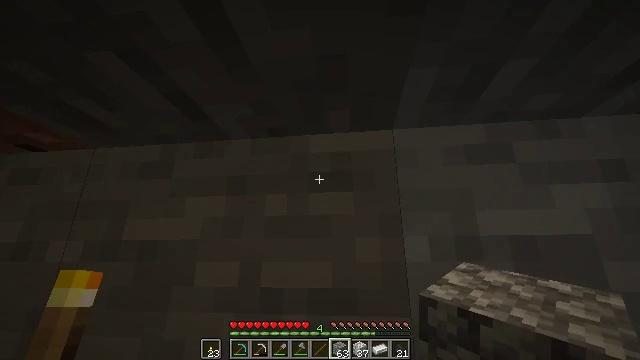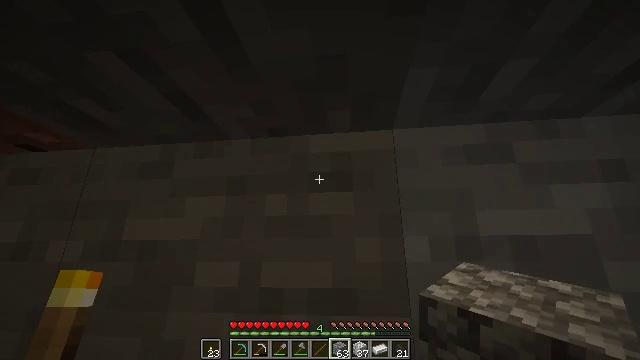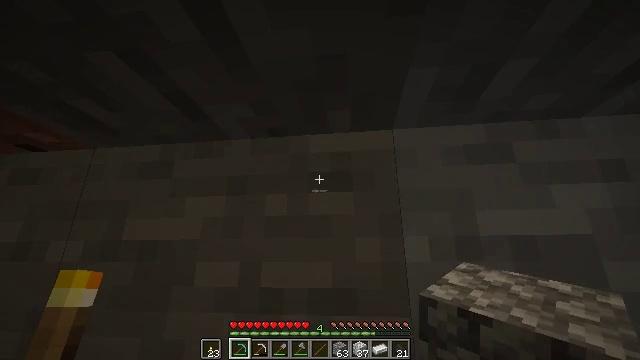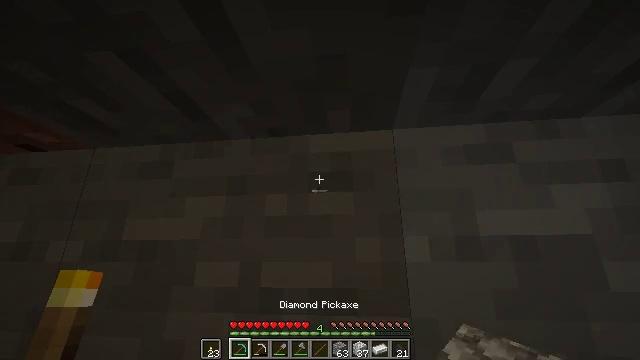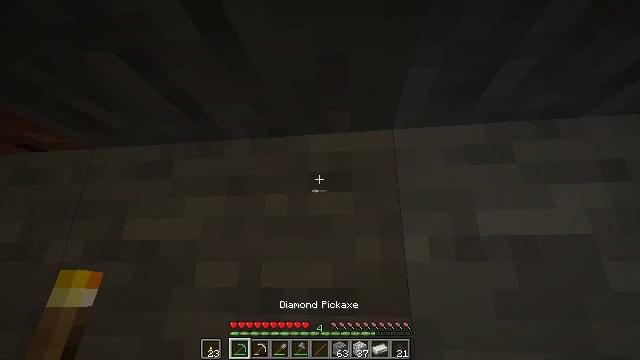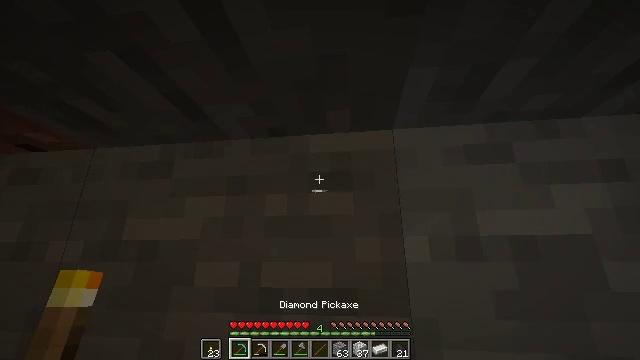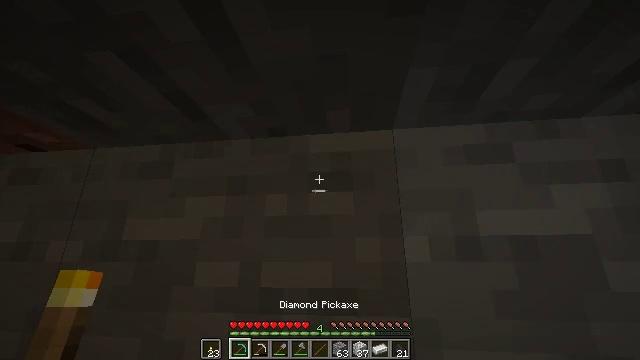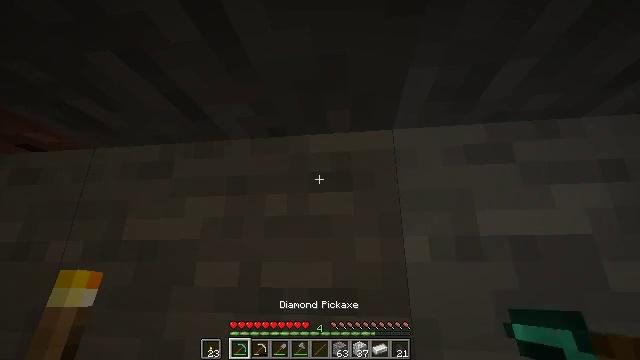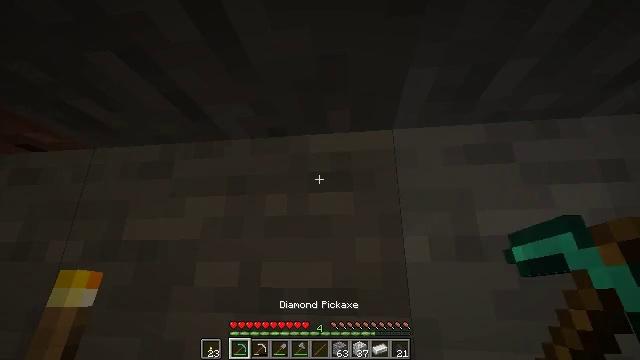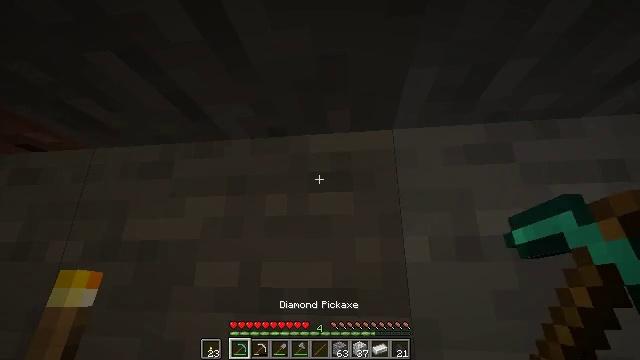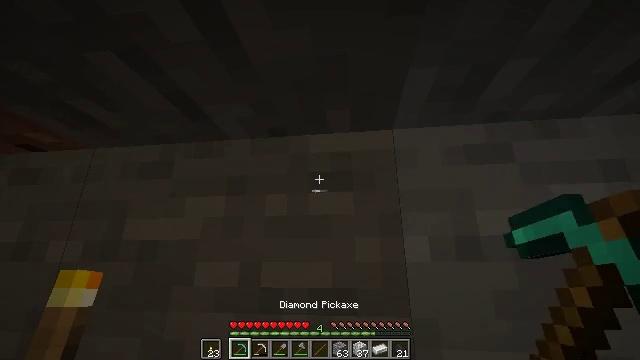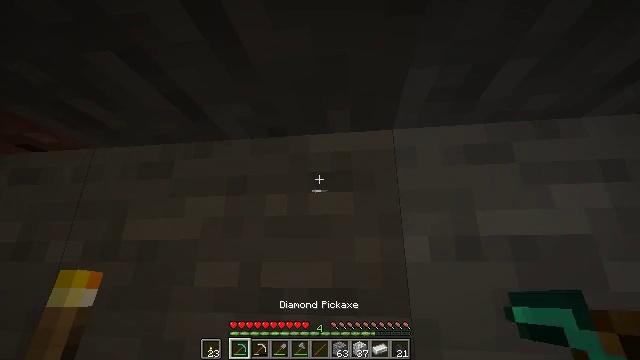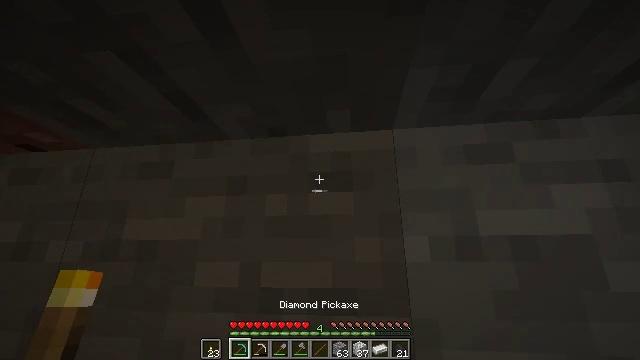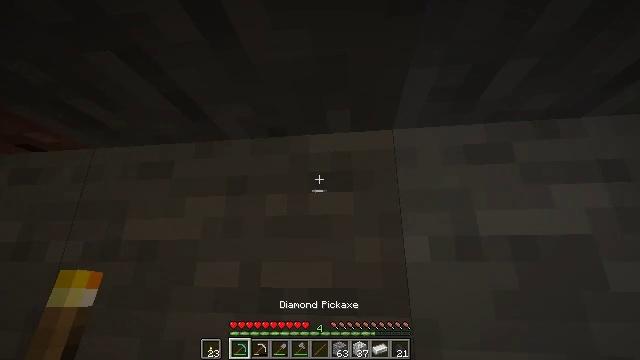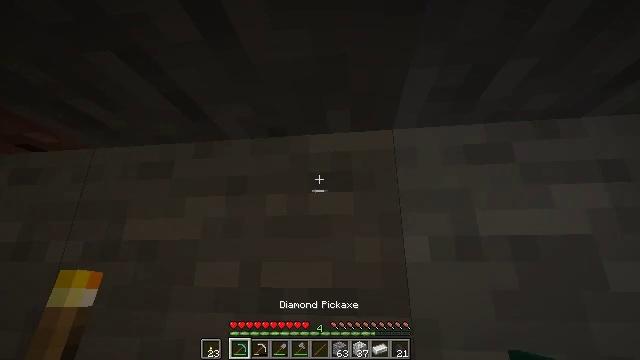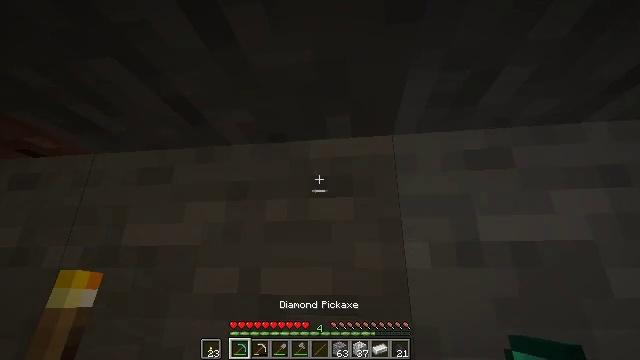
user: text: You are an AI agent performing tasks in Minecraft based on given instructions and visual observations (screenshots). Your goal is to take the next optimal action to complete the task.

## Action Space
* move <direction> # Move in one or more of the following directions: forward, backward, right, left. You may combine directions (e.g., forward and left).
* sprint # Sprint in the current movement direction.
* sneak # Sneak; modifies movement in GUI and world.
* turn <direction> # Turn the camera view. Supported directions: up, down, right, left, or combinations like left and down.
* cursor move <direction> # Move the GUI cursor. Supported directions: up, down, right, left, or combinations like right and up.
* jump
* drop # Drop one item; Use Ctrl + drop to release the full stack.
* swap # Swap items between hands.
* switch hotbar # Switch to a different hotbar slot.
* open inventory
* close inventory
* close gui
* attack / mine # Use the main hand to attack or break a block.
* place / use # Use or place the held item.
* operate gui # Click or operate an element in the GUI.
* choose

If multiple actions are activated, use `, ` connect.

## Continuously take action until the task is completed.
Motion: motion action
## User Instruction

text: Mine stone underground.
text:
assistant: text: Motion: no_op
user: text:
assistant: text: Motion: switch to hotbar 1
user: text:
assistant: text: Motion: switch to hotbar 1
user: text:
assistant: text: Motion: switch to hotbar 1
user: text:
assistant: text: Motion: switch to hotbar 1
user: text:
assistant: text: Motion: no_op
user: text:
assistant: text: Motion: no_op
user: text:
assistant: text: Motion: no_op
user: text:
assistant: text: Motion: no_op
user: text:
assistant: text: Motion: no_op
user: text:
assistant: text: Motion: no_op
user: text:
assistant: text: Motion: no_op
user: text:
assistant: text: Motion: no_op
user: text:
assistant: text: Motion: no_op
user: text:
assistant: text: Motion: turn up
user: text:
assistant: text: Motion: turn left and up
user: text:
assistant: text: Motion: turn left and up
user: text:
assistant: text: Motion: turn up
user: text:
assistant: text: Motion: turn up, attack / mine
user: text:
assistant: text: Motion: attack / mine
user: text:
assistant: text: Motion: attack / mine
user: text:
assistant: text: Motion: attack / mine
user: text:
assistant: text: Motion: attack / mine
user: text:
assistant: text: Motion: attack / mine
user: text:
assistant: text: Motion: attack / mine
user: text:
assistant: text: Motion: attack / mine
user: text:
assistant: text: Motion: attack / mine
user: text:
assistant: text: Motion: attack / mine
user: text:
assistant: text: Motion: attack / mine
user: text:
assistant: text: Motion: attack / mine